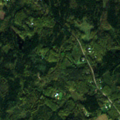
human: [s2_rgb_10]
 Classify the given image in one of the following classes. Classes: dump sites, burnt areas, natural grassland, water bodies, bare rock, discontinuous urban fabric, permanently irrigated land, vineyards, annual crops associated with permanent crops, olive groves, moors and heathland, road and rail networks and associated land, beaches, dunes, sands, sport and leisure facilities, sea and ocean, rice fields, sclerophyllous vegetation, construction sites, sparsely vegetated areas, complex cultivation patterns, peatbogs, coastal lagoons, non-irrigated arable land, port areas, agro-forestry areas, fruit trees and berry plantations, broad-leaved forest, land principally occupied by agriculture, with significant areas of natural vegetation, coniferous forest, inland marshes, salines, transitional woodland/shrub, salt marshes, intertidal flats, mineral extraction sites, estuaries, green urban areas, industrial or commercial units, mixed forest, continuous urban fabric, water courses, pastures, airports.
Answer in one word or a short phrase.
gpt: land principally occupied by agriculture, with significant areas of natural vegetation, broad-leaved forest, coniferous forest, mixed forest